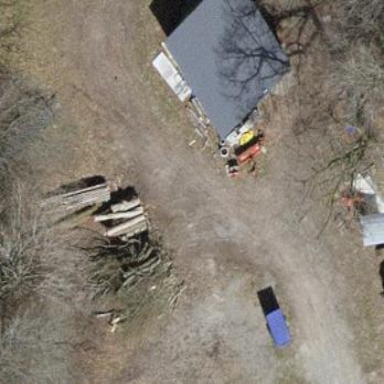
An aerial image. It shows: Shed.